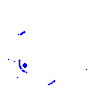
Particle: electron